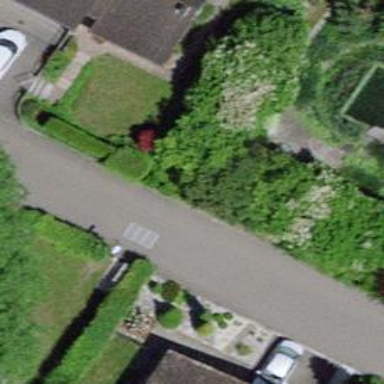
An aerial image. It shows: Hedge barrier.